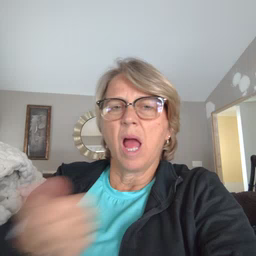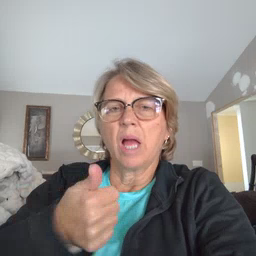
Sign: hide